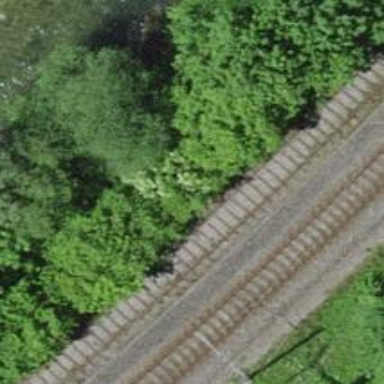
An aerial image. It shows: Unused railway yard.